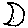
Label: moon